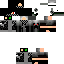
A female skeleton skin with dark skin, wearing red helmet dressed in a black armor chest and black pants, featuring a closed mouth.